Question: In previous versions of the SDK, specifying 'align : 'center'' to a 'rallygrid' column config would result in both the column contents and column header being horizontally centered. If I specify this setting now, the content is centered but not the header. With relatively wide columns this becomes an issue since the column header is no longer lining up with the column contents. Is there a separate setting for header alignment, or does this need to be accomplished using CSS?
Example:

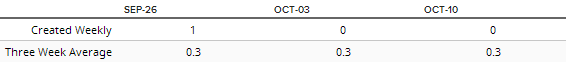
Answer: This is a bug in 2.0rc2 introduced by the restyling of the grid headers. We never have centered headers in the product, so we styled them for the default left alignment and accidentally broke the center alignment.
You can fix this in your app by adding the following css override in your app css:
'''
.yes-harmonized .rally-grid.x-grid .x-grid-header-ct .x-box-inner .x-column-header .x-column-header-inner {
display: block;
}
'''